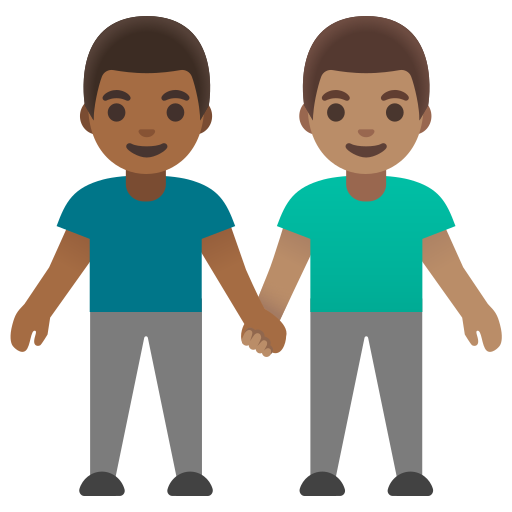
Emoji: 👨🏾‍🤝‍👨🏽